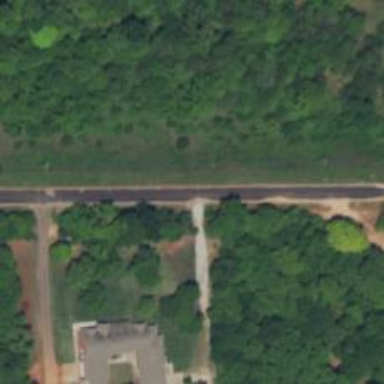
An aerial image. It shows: Unclassified road.